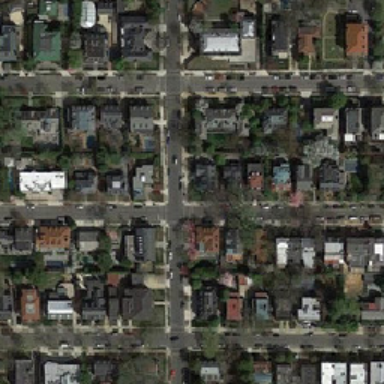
These will properly place rectangular housing blocks .